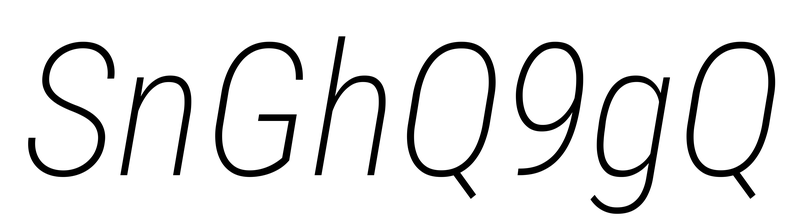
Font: Roboto-Italic_Condensed_ExtraLight_Italic